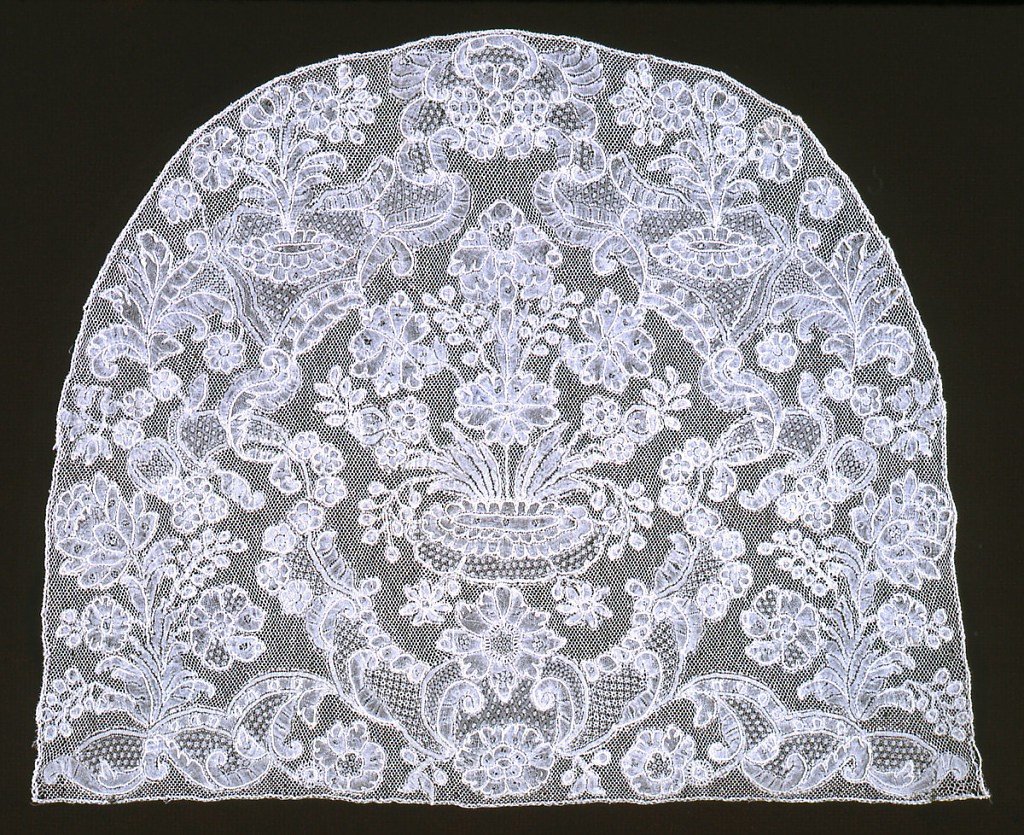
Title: Cap crown
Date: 18th century
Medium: linen Technique: bobbin lace, Brussels style
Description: Cap crown  with a central design of flowers in a vase, symmetrically framed by floral sprays and cartouches.